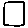
Label: square